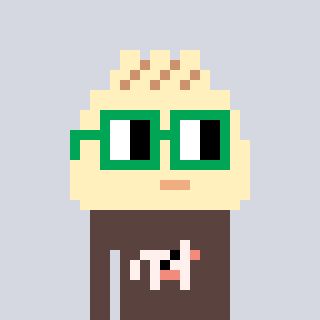
a pixel art character with square green glasses, a porkbao-shaped head and a darkbrown-colored body on a cool background